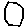
Label: hexagon